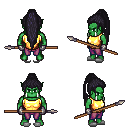
a pixel art fantasy rpg character, male body template, orc, green skin, gold chest armor, magenta pants, raven extra-long topknot hairstyle, metal gloves, white slippers, spear, four views (front, back, left, right), 2x2 character sprite sheet, small pixel art, hard edges, no anti-aliasing